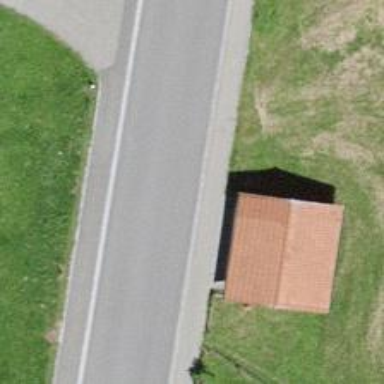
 serving as platform for public transportation."